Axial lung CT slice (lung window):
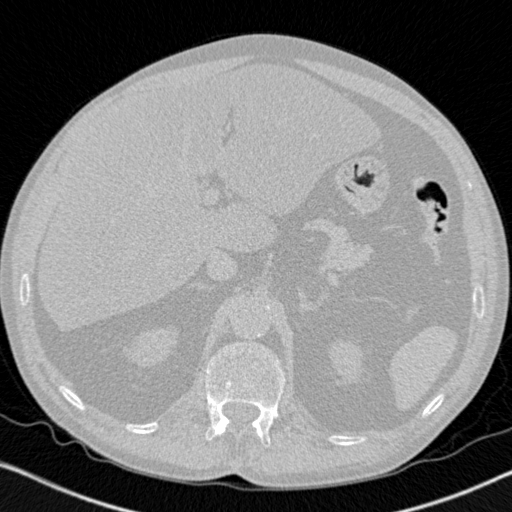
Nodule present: no